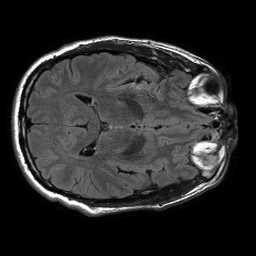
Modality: FLAIR
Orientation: axial
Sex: male
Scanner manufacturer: philips
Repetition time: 11 s
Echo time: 0.125 s